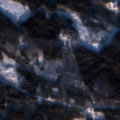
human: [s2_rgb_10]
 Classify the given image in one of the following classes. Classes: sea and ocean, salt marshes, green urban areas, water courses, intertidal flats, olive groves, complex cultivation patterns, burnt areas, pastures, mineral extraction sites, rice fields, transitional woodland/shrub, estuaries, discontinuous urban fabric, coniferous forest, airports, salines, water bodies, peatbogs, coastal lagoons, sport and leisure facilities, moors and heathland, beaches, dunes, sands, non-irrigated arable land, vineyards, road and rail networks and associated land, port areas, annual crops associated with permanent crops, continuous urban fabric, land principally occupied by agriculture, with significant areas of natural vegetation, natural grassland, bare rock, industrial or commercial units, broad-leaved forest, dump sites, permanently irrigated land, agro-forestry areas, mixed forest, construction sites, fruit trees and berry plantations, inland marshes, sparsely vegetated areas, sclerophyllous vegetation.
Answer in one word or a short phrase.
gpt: broad-leaved forest, coniferous forest, mixed forest